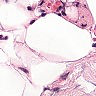
Metastatic tissue present: no